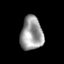
Tissue: skin
Cell type: Epithelial cells
Senescence score: 0.8326
Nuclear area (px): 738
Mean DAPI intensity: 154.469